Question: I'm getting this Oracle error when two users try to commit at the same time.
I actually tried hard to solve this problem but I couldn't find a solution.
Please see the code for more details.
'''
PROCEDURE CHECK_POP_DATA_PCC(RETURN_STATUS IN OUT NUMBER) IS LAST BOOLEAN;
REC_NUMBER NUMBER;
MESS_CTR NUMBER;
NO_DETAIL EXCEPTION;
SWF_FAIL EXCEPTION;
USA_STATUS NUMBER;
TEXT_STATUS NUMBER;
FIRST_ROUND NUMBER;
OERR NUMBER;
FILE_NAME VARCHAR2(100);
FILE_NAME1 VARCHAR2(100);
FILE_NAME2 VARCHAR2(100);
FILE_DIR VARCHAR2(100);
PRINT_ERR EXCEPTION;
PRINT_ERR1 EXCEPTION;
MESS_TEXT VARCHAR2(1000);
CTR NUMBER;
LEN NUMBER;
SUB NUMBER;
OPEN_TYPE NUMBER;
J NUMBER;
STR1 VARCHAR2(100);
STR2 VARCHAR2(100);
SPC NUMBER;
ESCP VARCHAR2(512);
FIRST_SEQ NUMBER;
REM NUMBER;
CLOSE_TYPE NUMBER;
SWF_ADD VARCHAR2(100);
SWF_PASS VARCHAR2(100);
SWF_UNAME VARCHAR2(100);
COMP_FILE TEXT_IO.FILE_TYPE;
FIRST_FILE TEXT_IO.FILE_TYPE;
SECOND_FILE TEXT_IO.FILE_TYPE;
cur_hdl integer;
rows_p integer;
tmp_chr VARCHAR2(2);
SWF_FTP_COM VARCHAR2(100);
File_status NUMBER;
ret_sta NUMBER;
key_all_data CLOB;
RTGS_IPADD VARCHAR2(100);
RTGS_FLA NUMBER (1,0);
RTGS_UNAME VARCHAR2(100);
RTGS_PASS VARCHAR2(100);
IS_SEC NUMBER ;
CURSOR C2 IS
SELECT MESS_TYPE_CODE,
SEQ_NUM,
FROM_SWF_CODE,
TO_SWF_CODE,
PRTY_CODE
FROM SWF_MESS
WHERE BRA_CODE = :SYS.BRA_CODE
AND REF_TYPE = :SYS.REF_TYPE
AND REF_YEAR = :SYS.REF_YEAR
AND REF_NUM = :SYS.REF_NUM
AND NVL(FILE_NUM,0) = :SYS.FILE_NUM
AND MESS_STA_CODE NOT IN (1,
2,
3,
5,
6,
7,
8);
BEGIN RET_STA := 0;
SELECT SWF_IPADDRESS,
SWF_USERNAME,
SWF_PASSWORD,
nvl(SWF_EOL_CHR,'CHR(10)'),
FTP_COM,
RTGS_IPADDRESS,
RTGS_FLAG,
RTGS_USERNAME,
RTGS_PASSWORD,
IS_SECURE INTO SWF_ADD,
SWF_UNAME,
SWF_PASS,
:TIT.EOL_SWF,
SWF_FTP_COM,
RTGS_IPADD,
RTGS_FLA,
RTGS_UNAME,
RTGS_PASS,
IS_SEC ---SHAZA(BANK/27/4540)
FROM web_par
WHERE app_ipaddress = nvl(:GLOBAL.APP_IPADDRESS,'0.0.0.0') ;
/* *************************************** */ FIRST_ROUND := 0;
RETURN_STATUS := 0;
FIRST_SEQ := 0;
key_all_data := '';
IF :GLOBAL.BRA_BRA_CODE = :GLOBAL.BAN_HO_REG_CODE THEN GO_BLOCK('SYS');
FIRST_RECORD;
LAST := FALSE;
WHILE NOT LAST LOOP IF :SYS.FLAG = 1 THEN
FOR C2REC IN C2 LOOP A07SWF00(:SYS.BRA_CODE,:SYS.REF_TYPE,:SYS.REF_YEAR,:SYS.REF_NUM, C2REC.MESS_TYPE_CODE,C2REC.SEQ_NUM,RETURN_STATUS);
IF RETURN_STATUS = 0 THEN
COMMIT;
CHECK_FRM_STATS;
ELSE RAISE SWF_FAIL;
END IF;
END LOOP;
END IF;
IF :SYSTEM.LAST_RECORD = 'TRUE' THEN LAST := TRUE;
ELSE NEXT_RECORD;
END IF;
END LOOP;
END IF;
/*****************************************************/ GO_BLOCK('SYS');
FIRST_RECORD;
LAST := FALSE;
WHILE NOT LAST LOOP IF :SYS.FLAG = 1 THEN key_all_data := '';
FIRST_ROUND := 0;
SELECT SWF_SEQ.NEXTVAL INTO :KEY.SWF_SEQ
FROM DUAL;
IF FIRST_SEQ = 0 THEN :KEY.FROM_SWF_SEQ := :KEY.SWF_SEQ;
FIRST_SEQ := 1;
END IF;
FOR C2REC IN C2 LOOP /*******************************/
SELECT COUNT(*) INTO MESS_CTR
FROM SWF_DETL
WHERE BRA_CODE = :SYS.BRA_CODE
AND REF_TYPE = :SYS.REF_TYPE
AND REF_YEAR = :SYS.REF_YEAR
AND REF_NUM = :SYS.REF_NUM
AND MESS_TYPE_CODE = C2REC.MESS_TYPE_CODE
AND SEQ_NUM = C2REC.SEQ_NUM;
IF MESS_CTR > 0 THEN CHECK_MESS_USA(:SYS.BRA_CODE,:SYS.REF_TYPE,:SYS.REF_YEAR, :SYS.REF_NUM,C2REC.MESS_TYPE_CODE,C2REC.SEQ_NUM, USA_STATUS);
IF USA_STATUS = 0 THEN CHECK_MESS_TEXT(C2REC.MESS_TYPE_CODE,C2REC.SEQ_NUM, C2REC.FROM_SWF_CODE,C2REC.TO_SWF_CODE, C2REC.PRTY_CODE,TEXT_STATUS);
IF TEXT_STATUS = 0 THEN A07SWF60 ( :sys.BRA_CODE, :sys.REF_TYPE, :sys.REF_YEAR, :sys.REF_NUM, c2rec.MESS_TYPE_CODE, c2rec.SEQ_NUM, :global.WST_TELL_ID, :key.SWF_SEQ, :GLOBAL.CLI_BANK_DATE, :SYS.ALL_DATA, RETURN_STATUS);
IF RETURN_STATUS <> 0 THEN RETURN_STATUS := -SQLCODE;
RETURN;
END IF;
UPDATE SWF_MESS
SET RTGS_FLAG = :SYS.RTGS_FLAG
WHERE BRA_CODE = :SYS.BRA_CODE
AND REF_TYPE = :SYS.REF_TYPE
AND REF_YEAR = :SYS.REF_YEAR
AND REF_NUM = :SYS.REF_NUM
AND MESS_TYPE_CODE = C2REC.MESS_TYPE_CODE
AND SEQ_NUM = C2REC.SEQ_NUM;
IF FIRST_ROUND = 0 THEN dbms_lob.createtemporary(key_all_data, TRUE);
dbms_lob.open(key_all_data, 1);
dbms_lob.append(key_all_data,:SYS.ALL_DATA);
FIRST_ROUND := 1;
ELSE ESCP := '';
IF :SYS.PRE_LEN <> 0 THEN REM := :SYS.PRE_LEN/512;
IF (REM - TRUNC(REM)) <> 0 THEN SPC := 512 - (:SYS.PRE_LEN - (TRUNC(REM) * 512));
FOR I IN 1..SPC LOOP ESCP := ESCP||CHR(32);
END LOOP;
END IF;
ELSE ESCP := '';
END IF;
/*********************************************/ dbms_lob.append(key_all_data,ESCP);
dbms_lob.append(key_all_data,:SYS.ALL_DATA);
END IF;
ELSE RETURN_STATUS := TEXT_STATUS;
RAISE SWF_FAIL;
END IF;
ELSE RETURN_STATUS := USA_STATUS;
RAISE SWF_FAIL;
END IF;
ELSE RAISE NO_DETAIL;
END IF;
END LOOP;
IF :TIT.INP_SECU_CODE = 2 THEN FILE_NAME := 'OUT'||LPAD(TO_CHAR(:KEY.SWF_SEQ),5,'0')||'.ABI';
ELSE --alliance
FILE_NAME := 'OUT'||LPAD(TO_CHAR(:KEY.SWF_SEQ),5,'0')||'.MSG';
END IF;
-- FILE_DIR := '/u/oracle/dev/spool';
--LEN := NVL(LENGTH(key_all_data), 0);
LEN := NVL(dbms_lob.getlength(key_all_data),0);--
CTR := LEN / 1000 ;
IF CTR <= 1 THEN CTR := 1;
SUB := LEN;
ELSE IF (CTR - TRUNC(CTR)) <> 0 THEN CTR := TRUNC(CTR) + 1;
END IF ;
SUB := 1000;
END IF;
OPEN_TYPE := 1;
J := 1;
IF :tit.eol_swf <> 'CHR(13)||CHR(10)' THEN BEGIN key_all_data := replace(key_all_data,chr(13)||chr(10),chr(substr(:tit.eol_swf,5,2)));
exception WHEN others THEN NULL;
END;
END IF;
comp_file := TEXT_IO.FOPEN(NAME_IN('GLOBAL.PRINT_PATH')||FILE_NAME, 'W');
FOR I IN 1..CTR LOOP MESS_TEXT := dbms_lob.substr(key_all_data,1000,j);--
TEXT_IO.PUT (comp_file, mess_text);
OPEN_TYPE := 2;
IF return_status = 0 THEN J := J + 1000;
ELSIF RETURN_STATUS IN(1196,
1197,
1198,
1199) THEN RAISE PRINT_ERR;
ELSE RAISE PRINT_ERR1;
END IF ;
END LOOP;
/************** CLOSING THE FILE *****************************/ IF :SYS.LEN <> 0 THEN REM := :SYS.LEN/512;
IF (REM - TRUNC(REM)) <> 0 THEN SPC := 512 - (:SYS.LEN - (TRUNC(REM) * 512));
CLOSE_TYPE := 1;
ELSE CLOSE_TYPE := 3;
END IF;
ELSE CLOSE_TYPE := 3;
END IF;
OERR := 0;
IF CLOSE_TYPE = 1 THEN
FOR I IN 1..SPC LOOP ESCP := CHR(32);
Text_IO.PUT(COMP_FILE,ESCP);
END LOOP;
END IF;
TEXT_IO.FCLOSE(comp_file);
RETURN_STATUS := OERR;
IF OERR <> 0 THEN IF OERR = 1199 THEN RAISE PRINT_ERR;
ELSE RAISE PRINT_ERR1;
END IF ;
END IF;
IF NVL(RTGS_FLA,0)=2
AND :SYS.RTGS_FLAG=1 THEN send_swf_mess(FILE_NAME, RTGS_IPADD, RTGS_UNAME, RTGS_PASS, SWF_FTP_COM,IS_SEC, RET_STA);
ELSE send_swf_mess(FILE_NAME, SWF_ADD, SWF_UNAME, SWF_PASS, SWF_FTP_COM, IS_SEC, RET_STA);
END IF;
:SYS.LEN := 0;
GO_BLOCK('SYS');
END IF;
IF :SYSTEM.LAST_RECORD = 'TRUE' THEN LAST := TRUE;
ELSE NEXT_RECORD;
END IF;
END LOOP;
dbms_lob.close(key_all_data);
FIRST_RECORD;
:KEY.TO_SWF_SEQ := :KEY.SWF_SEQ;
EXCEPTION WHEN FORM_TRIGGER_FAILURE THEN RAISE FORM_TRIGGER_FAILURE ;
WHEN NO_DETAIL THEN :TIT.COMMIT := 1;
ROLLDATA;
RETURN_STATUS := 374;
:GLOBAL.TAB_ENT := '0374';
DISPLAY_MSG;
RETURN;
WHEN SWF_FAIL THEN :TIT.COMMIT := 1;
ROLLDATA;
display_err(return_status);
RETURN;
WHEN PRINT_ERR THEN ROLLDATA;
:global.tab_ent :=return_status ;
display_msg ;
:TIT.COMMIT := 1 ;
WHEN PRINT_ERR1 THEN ROLLDATA;
display_err(return_status);
:TIT.COMMIT := 1 ;
WHEN OTHERS THEN :TIT.COMMIT := 1;
ROLLDATA;
RETURN_STATUS := -SQLCODE;
display_err(return_status);
RETURN;
END;
'''
This is a screenshot of the error message that displays to one of the users whilst the other user sees .

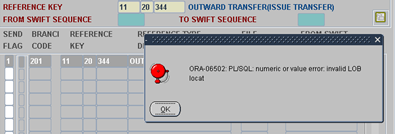
Answer: You will get that error if your C2 cursor doesn't find anything; the CLOB is never opened because you don't go into the loop, but you still do the 'dbms_lob.close', and that will throw that ORA-22275 error:
'''
DECLARE
key_all_data CLOB;
BEGIN
dbms_lob.close(key_all_data);
END;
/
ORA-06502: PL/SQL: numeric or value error: invalid LOB locator specified: ORA-22275
'''
You don't really need to open your temporary CLOB, which means you don't need to close it either; but you should free it either way. So you can remove the line:
'''
dbms_lob.open(key_all_data, 1);
'''
and change:
'''
dbms_lob.close(key_all_data);
'''
to:
'''
if dbms_lob.istemporary(key_all_data) = 1 then
dbms_lob.freetemporary(key_all_data);
end if;
'''
If you want to keep the 'open' then test the close part too:
'''
if dbms_lob.istemporary(key_all_data) = 1 then
if dbms_lob.isopen(key_all_data) = 1 then
dbms_lob.close(key_all_data);
end if;
dbms_lob.freetemporary(key_all_data);
end if;
'''
You might think that if you you have created the temporary CLOB and opened it then it will be open and therefore can be closed; but this:
'''
key_all_data := replace(...);
'''
... is replacing one temporary CLOB with another, which is not explicitly open. You can look at the 'istemporary' and 'isopen' values to see what is happening. You could look at 'dbms_lob.fragment_replace' etc. instead, or skip the 'open'/'close' and don't worry about it...
It isn't clear if one call to this procedure is changing what the next call sees in the cursor (since the 'update' doesn't seem to do anything) but the form or something this calls might be doing more work that does.
There are probably lots of other issues and comments - 'exception when others then null' jumps out as a really bad idea - but they're getting a bit off-topic.